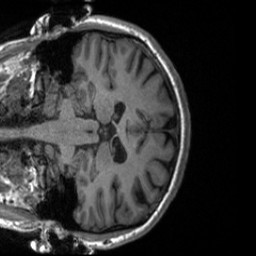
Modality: T1w
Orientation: coronal
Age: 25
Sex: female
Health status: healthy
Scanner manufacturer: siemens
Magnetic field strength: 3 T
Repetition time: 2 s
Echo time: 0.00232 s